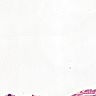
Metastatic tissue present: no